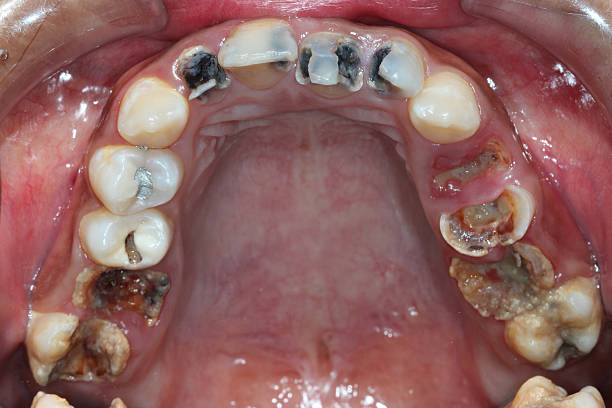
Condition: Gingivitis